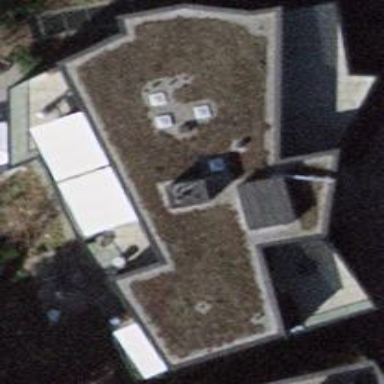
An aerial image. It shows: Flat-roofed apartment building.